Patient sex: M
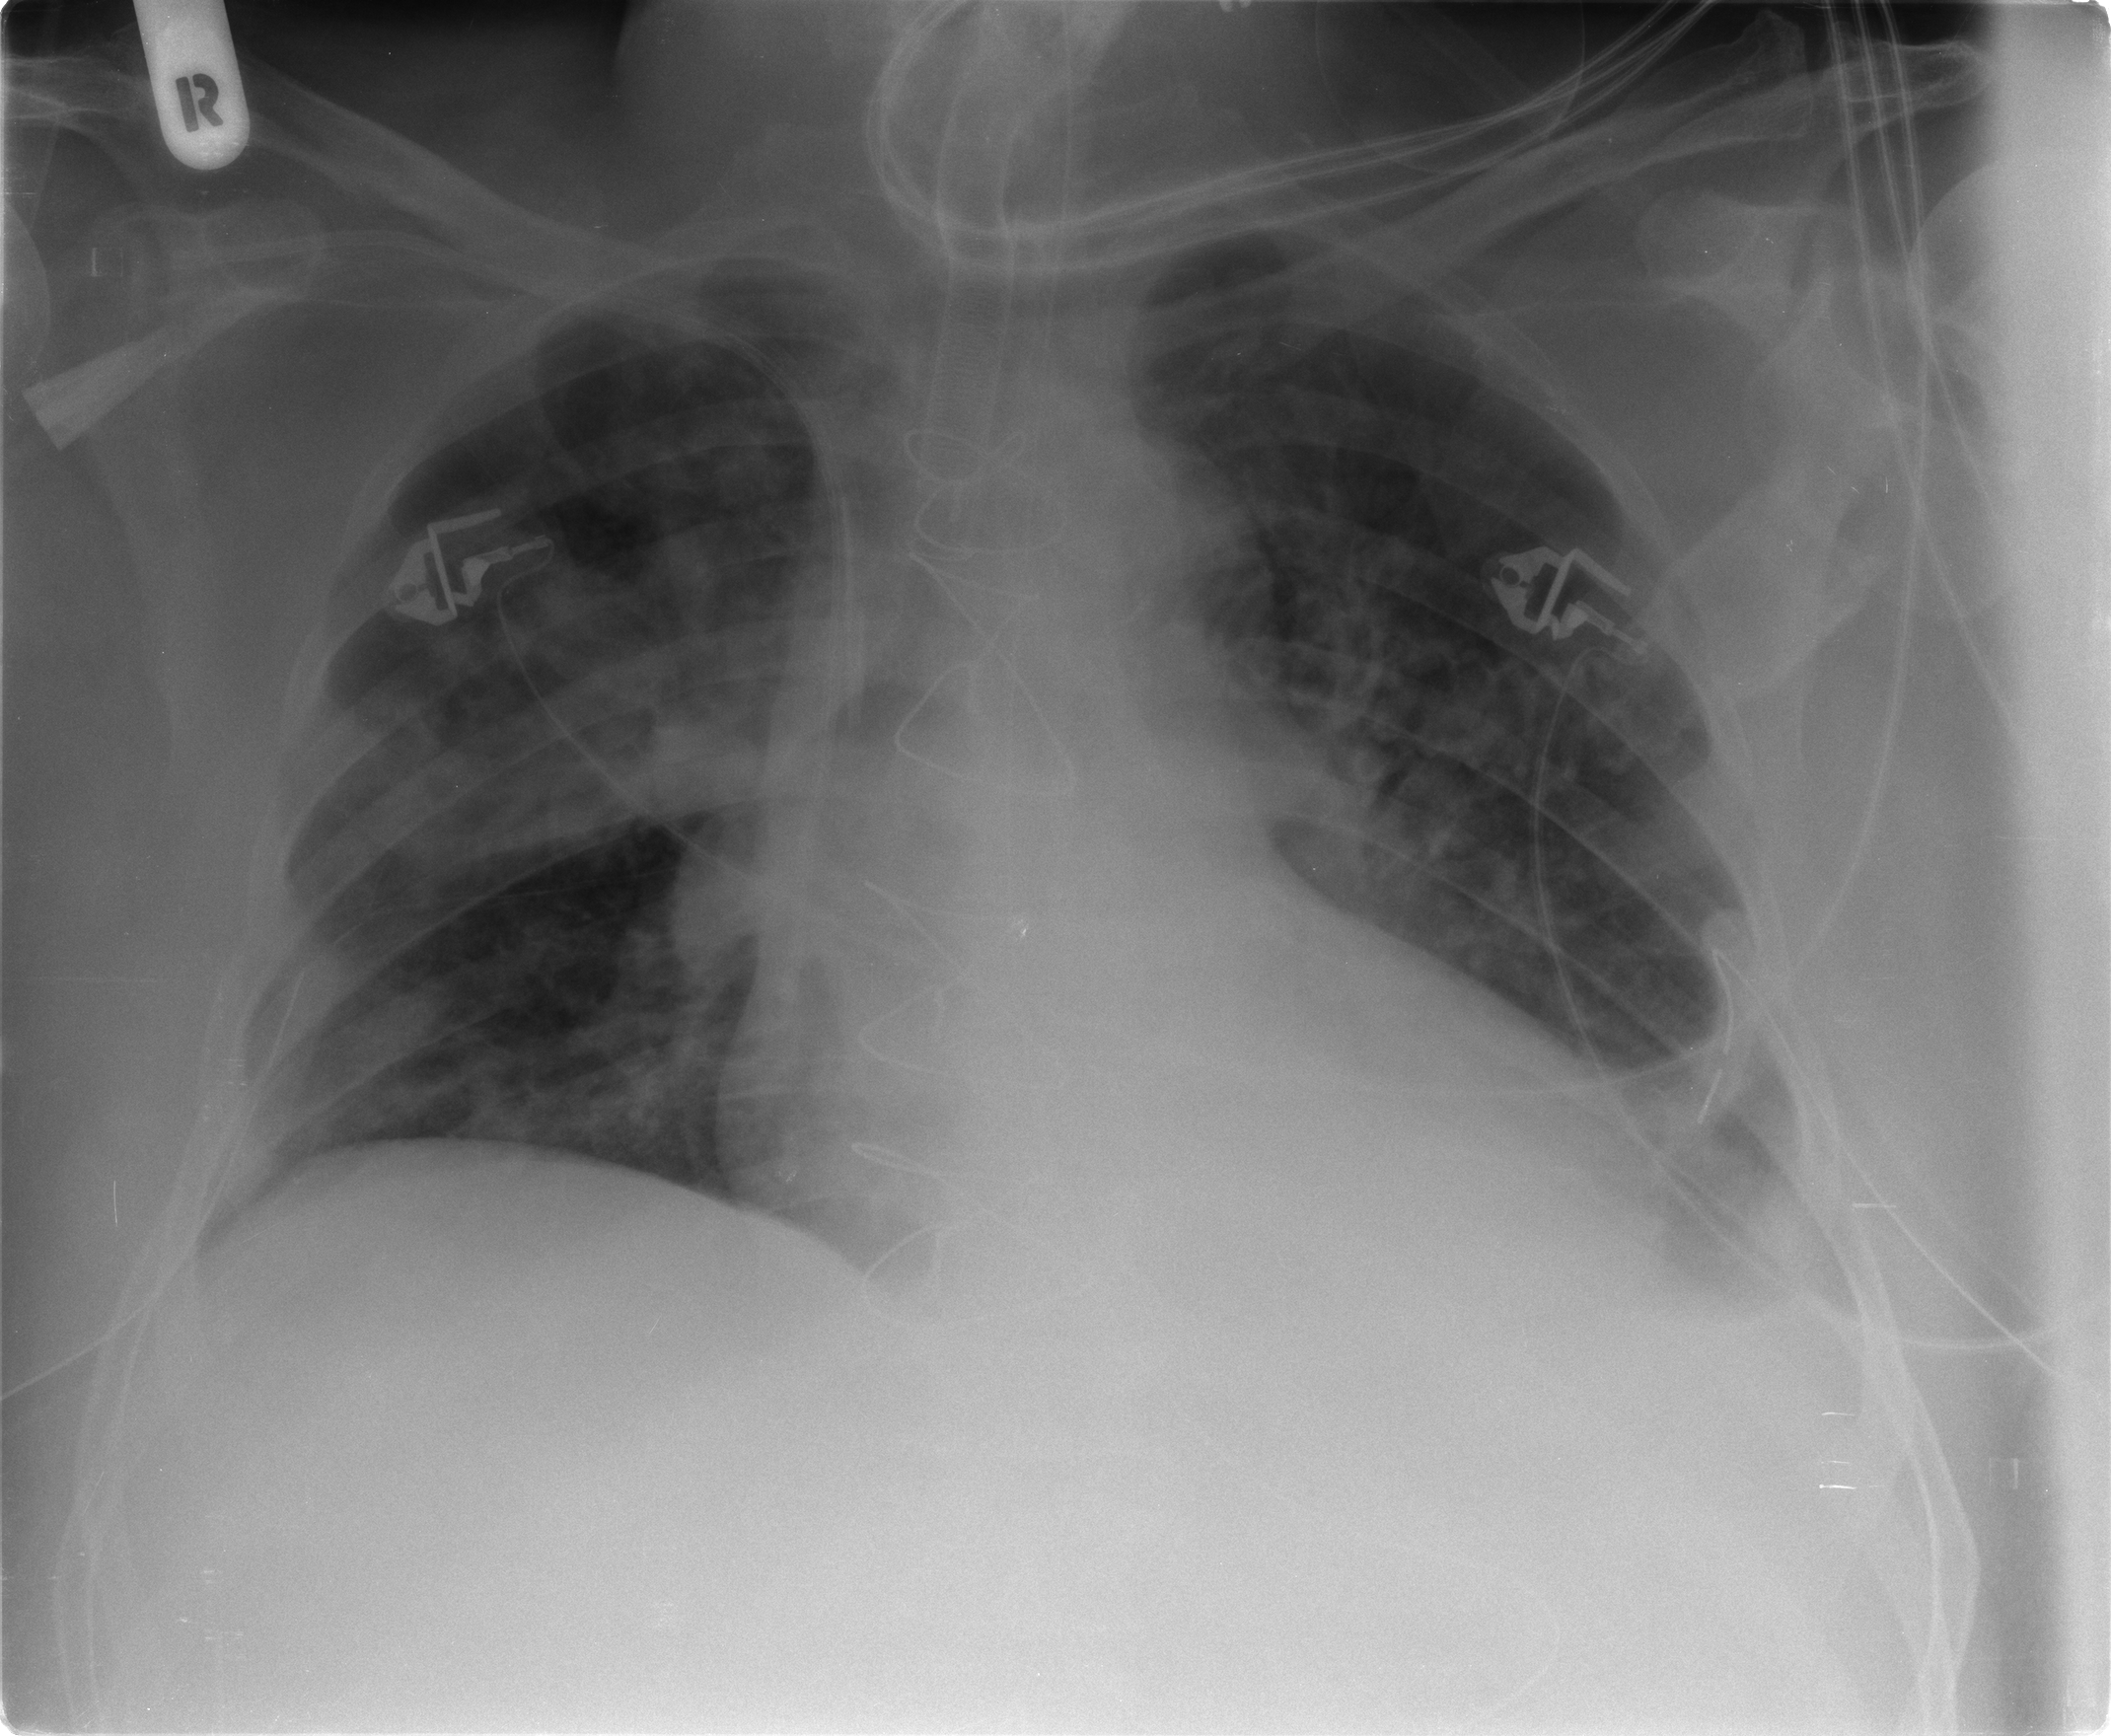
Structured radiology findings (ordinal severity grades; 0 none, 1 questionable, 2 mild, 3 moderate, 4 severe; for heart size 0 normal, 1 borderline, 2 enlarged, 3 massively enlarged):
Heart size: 2
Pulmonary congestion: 2
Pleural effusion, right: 0
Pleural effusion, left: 2
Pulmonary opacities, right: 3
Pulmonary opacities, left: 2
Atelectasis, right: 3
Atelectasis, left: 3